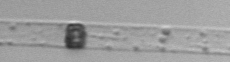
Label: Dactyliosolen_blavyanus